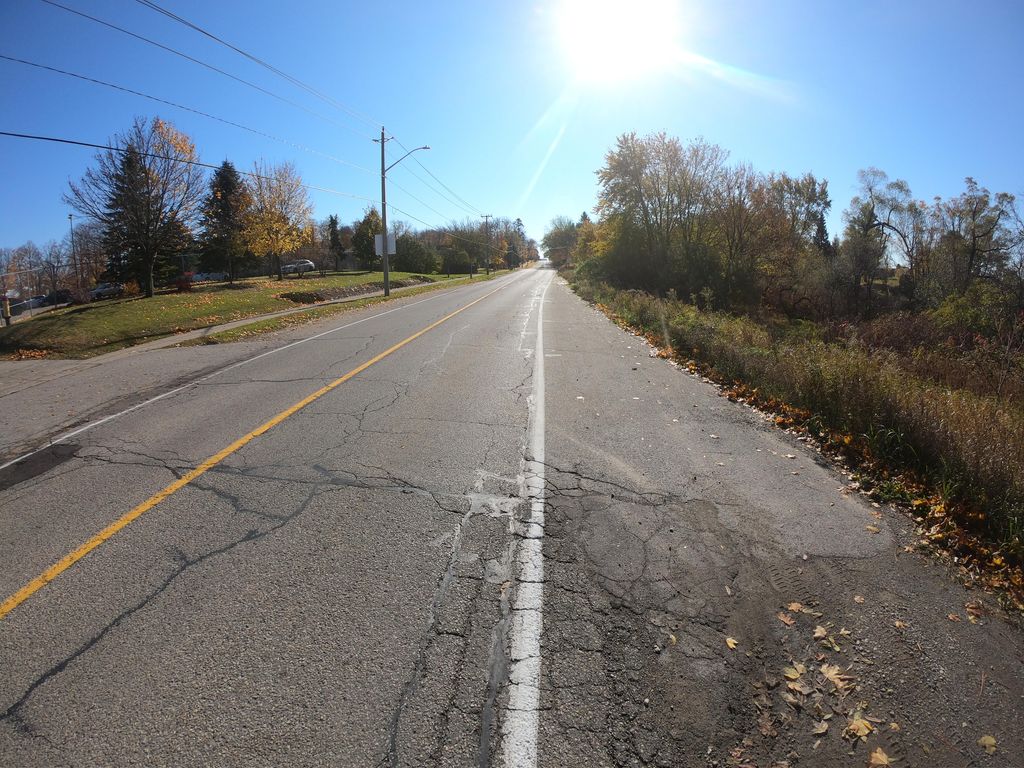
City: kitchener-waterloo